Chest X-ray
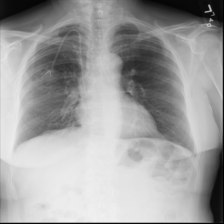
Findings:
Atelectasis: negative
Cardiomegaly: negative
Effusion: negative
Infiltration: negative
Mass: negative
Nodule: negative
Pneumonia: negative
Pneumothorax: negative
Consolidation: negative
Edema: negative
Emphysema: negative
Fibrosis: negative
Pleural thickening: negative
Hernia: negative